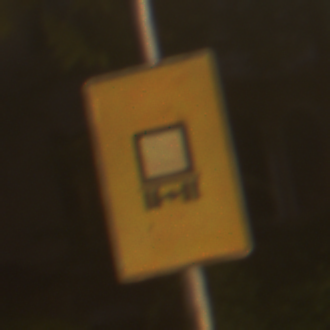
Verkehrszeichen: KennzeichnungspflichtigeFahrzeugeGefaehrlicheGueterOhnePfeilsymbol
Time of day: Night
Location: Outdoor (Urban)
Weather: Clear
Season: NotSpecified
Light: Artificial